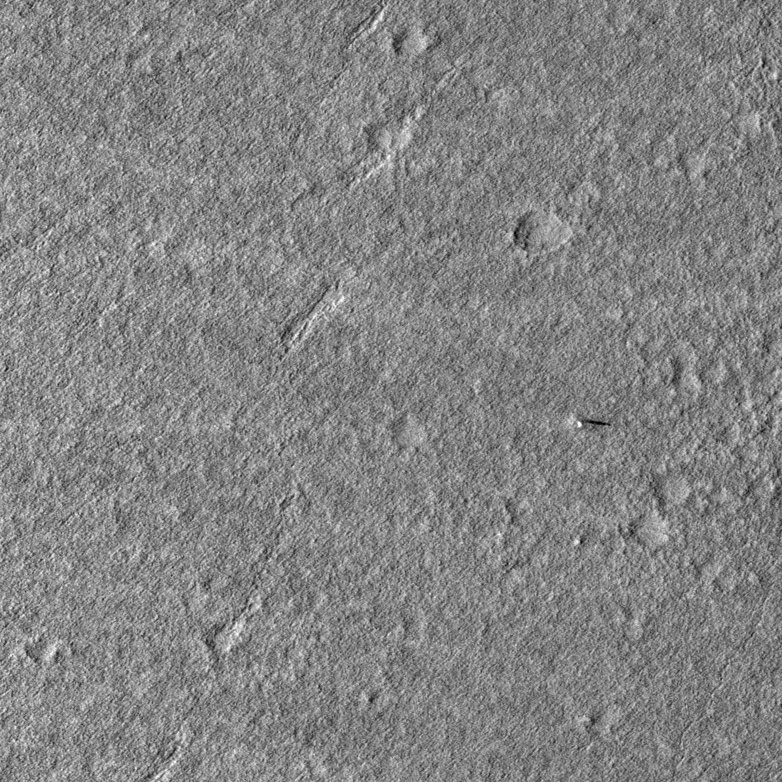
Label: dustdevil